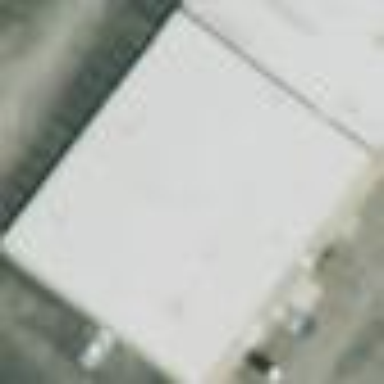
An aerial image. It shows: Commercial building.